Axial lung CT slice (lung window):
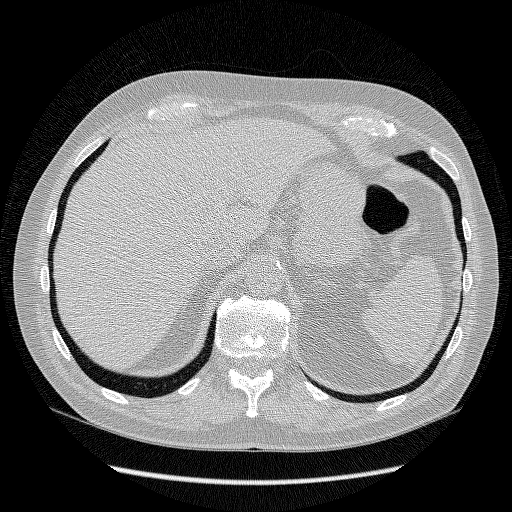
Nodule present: no